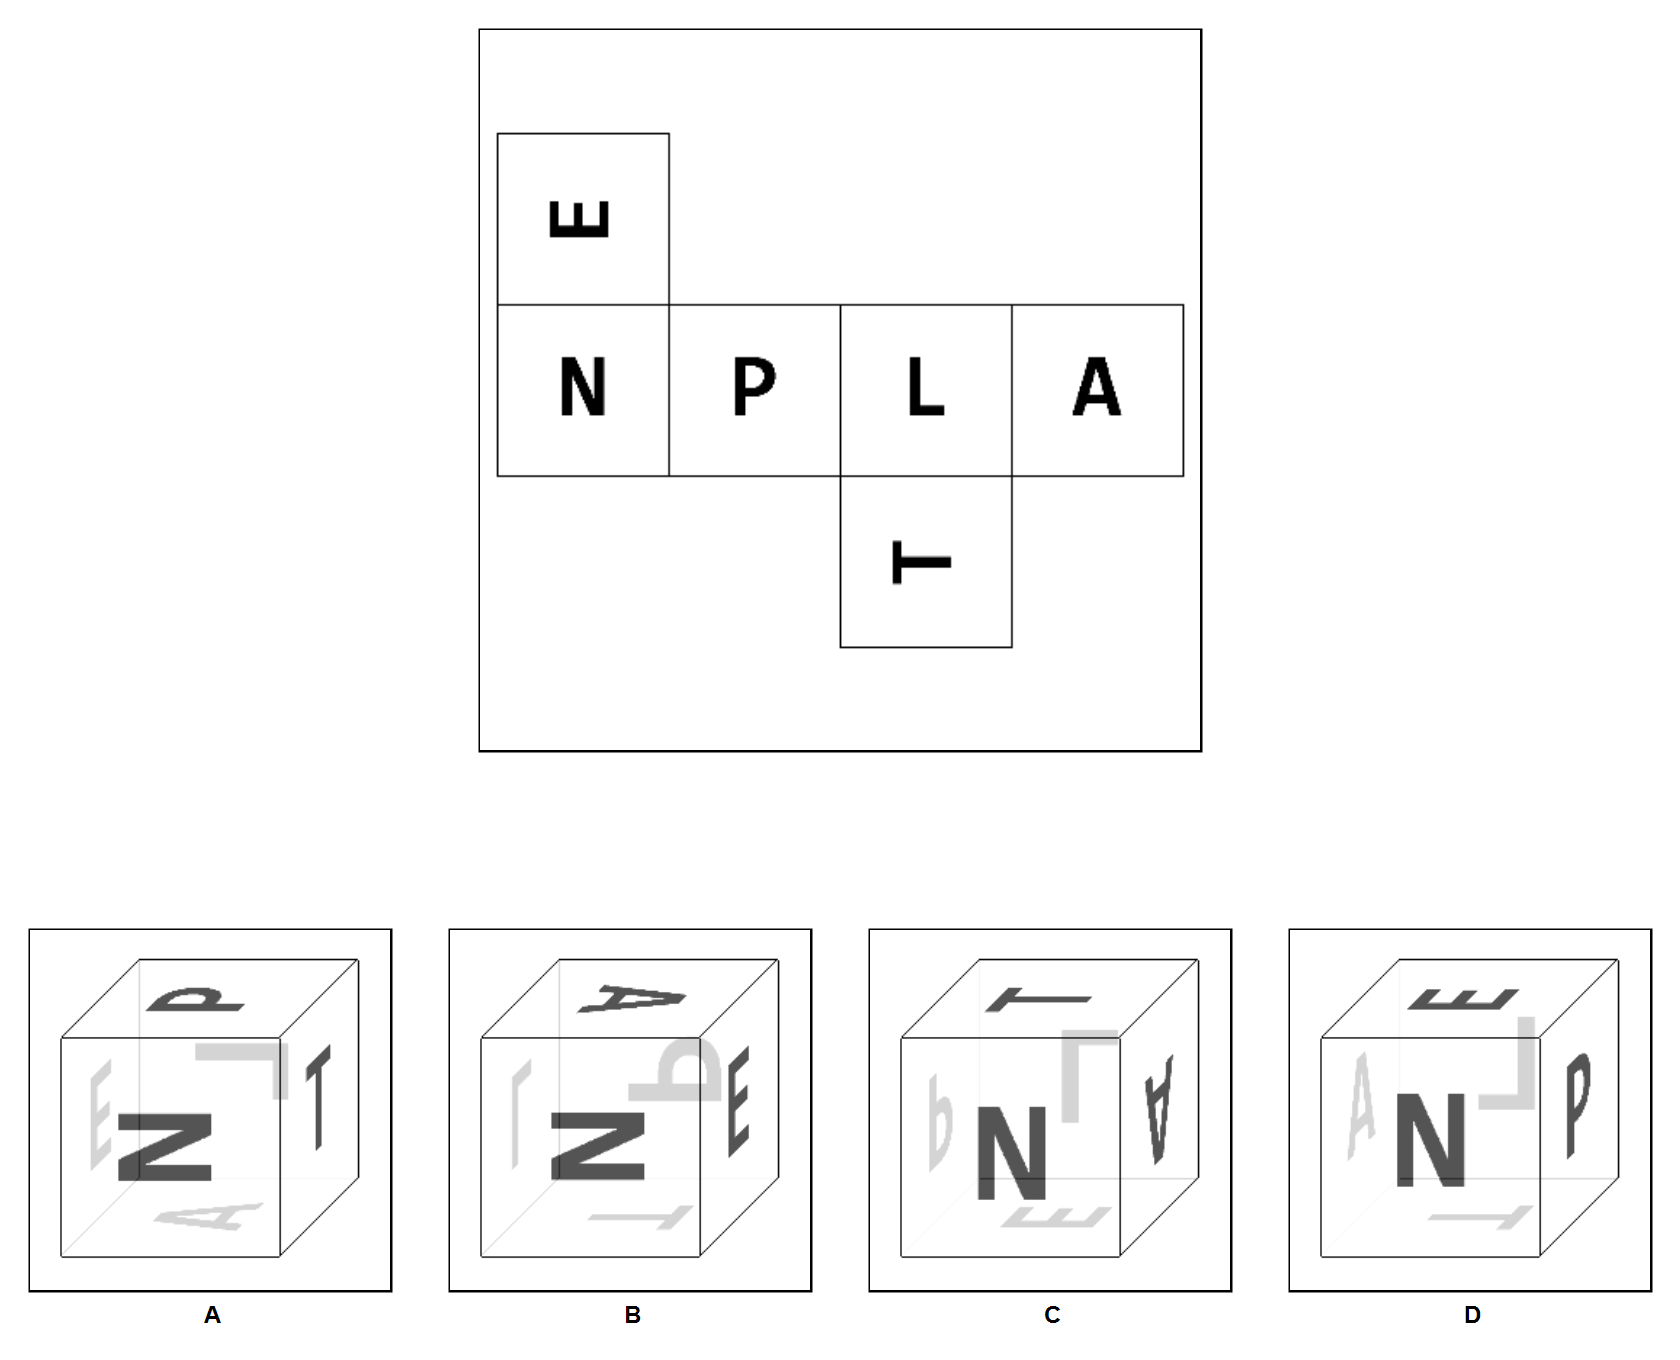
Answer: B